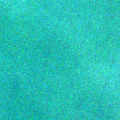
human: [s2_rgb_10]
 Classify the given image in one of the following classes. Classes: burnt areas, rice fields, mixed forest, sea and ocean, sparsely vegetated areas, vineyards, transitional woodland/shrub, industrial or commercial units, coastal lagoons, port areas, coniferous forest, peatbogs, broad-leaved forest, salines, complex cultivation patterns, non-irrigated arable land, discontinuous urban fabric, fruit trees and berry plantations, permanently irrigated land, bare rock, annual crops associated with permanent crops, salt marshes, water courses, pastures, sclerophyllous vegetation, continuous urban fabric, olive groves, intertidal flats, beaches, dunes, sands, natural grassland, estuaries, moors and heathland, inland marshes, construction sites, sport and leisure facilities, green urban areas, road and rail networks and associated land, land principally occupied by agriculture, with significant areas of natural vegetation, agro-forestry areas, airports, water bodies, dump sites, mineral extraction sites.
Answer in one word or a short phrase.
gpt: sea and ocean